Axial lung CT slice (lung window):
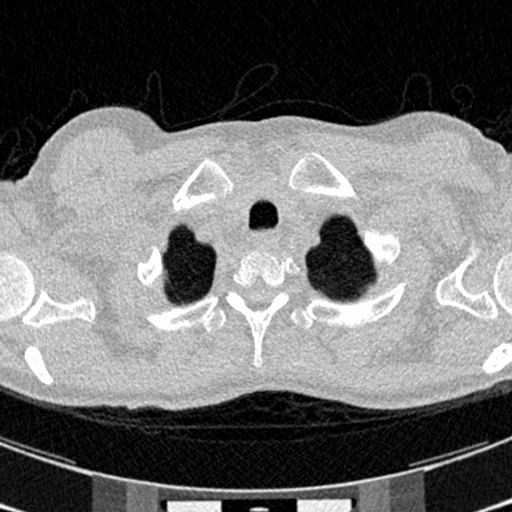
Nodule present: no